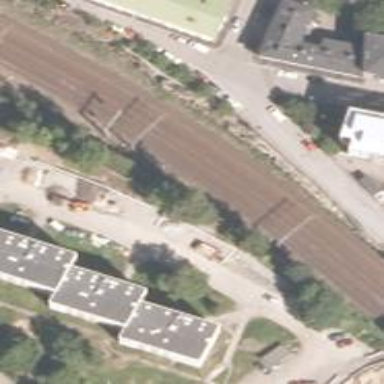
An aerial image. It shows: Railway track with continuous electrified contact line.